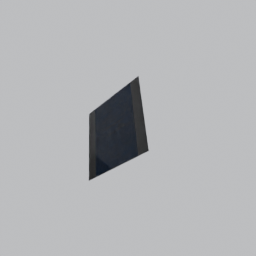
Label: decoration